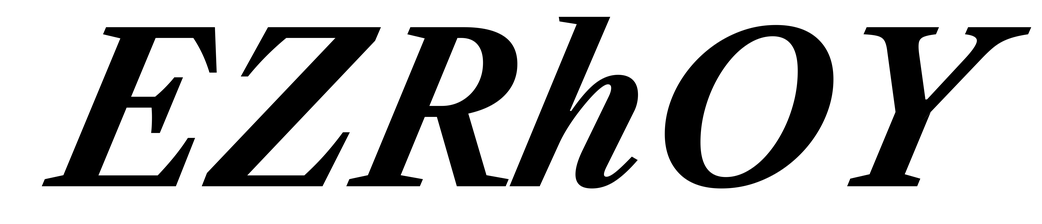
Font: LibreCaslonText-Italic_Bold_Italic